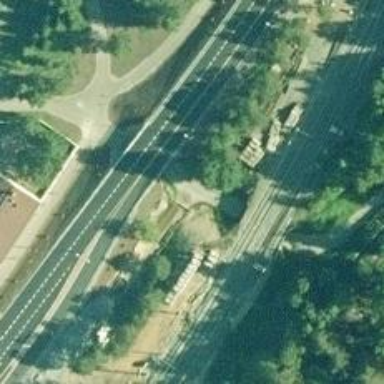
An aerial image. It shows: Asphalt cycleway track.